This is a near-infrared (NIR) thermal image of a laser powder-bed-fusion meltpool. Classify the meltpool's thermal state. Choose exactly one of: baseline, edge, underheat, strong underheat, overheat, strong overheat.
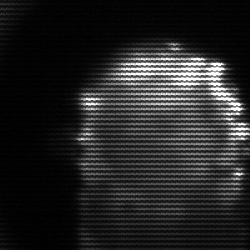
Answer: baseline